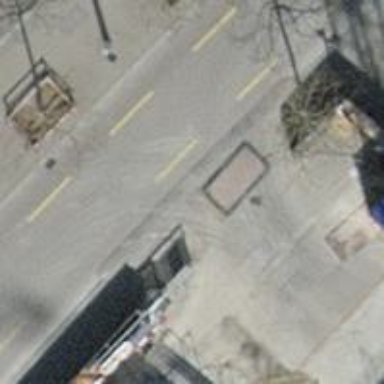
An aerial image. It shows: Unmarked crossing with traffic calming table.